Question: I want to use the Blueprint CSS framework for this site I'm working on: <URL>
It allows me to layout my website in a nice 24 column grid.
However I want the background on my sitemap-div to stretch 100% horisontally in the browser, like this:

How would you go about this? Would the best solution be to put the sitemap-div outside the Blueprint container, or is there some kind of ninja CSS-trick that would allow me to do this without altering my markup?
Hope the above makes sense, any hints is highly appreciated :)
Example here: <URL>
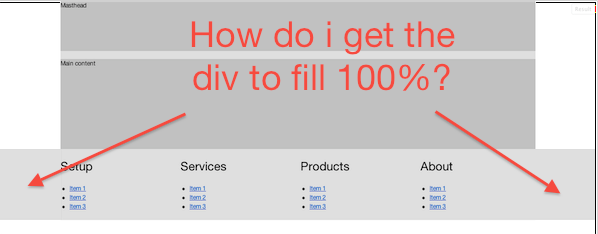
Answer: You'll need to remove it from the parent container. There's no way using CSS to make that container behave as you need it to if you don't..